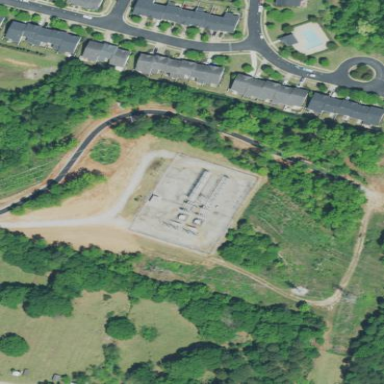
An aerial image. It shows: Distribution level power substation surrounded by fence.